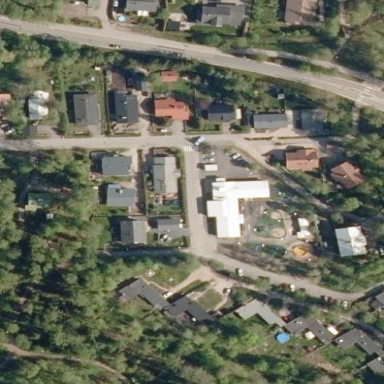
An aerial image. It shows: Kindergarten.